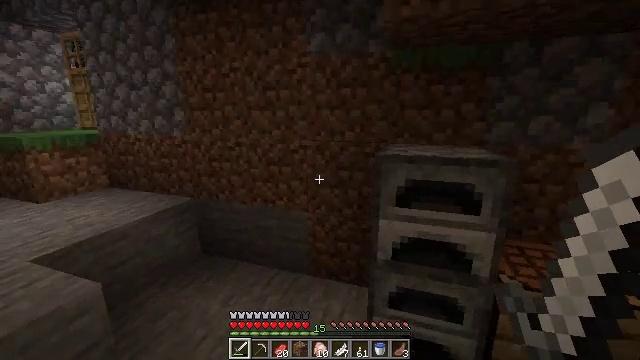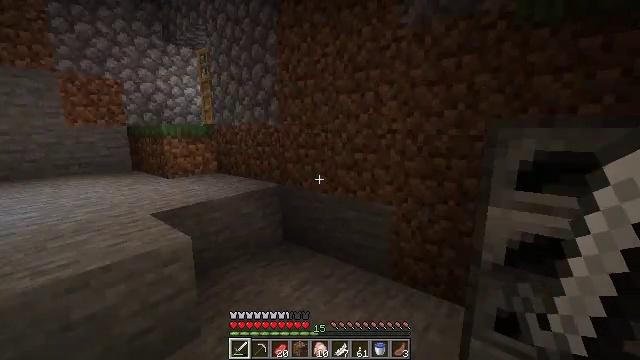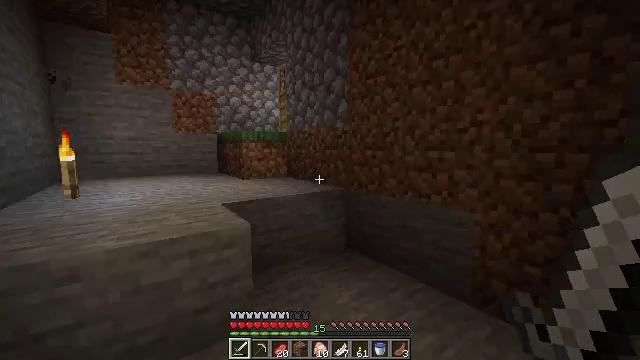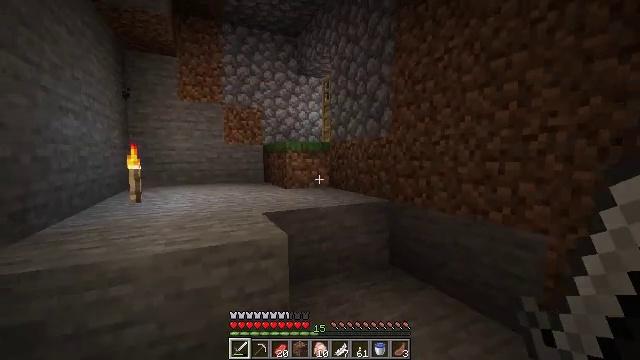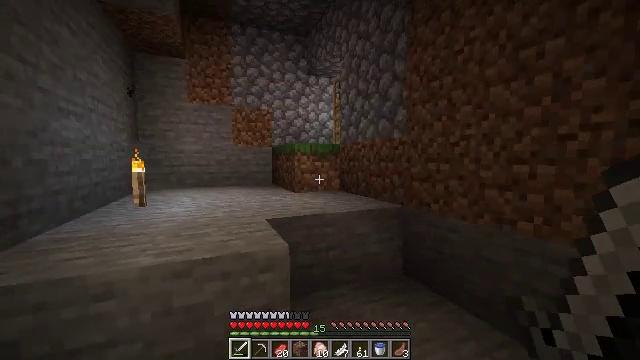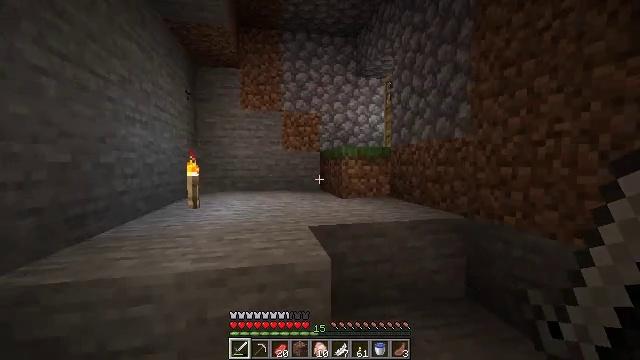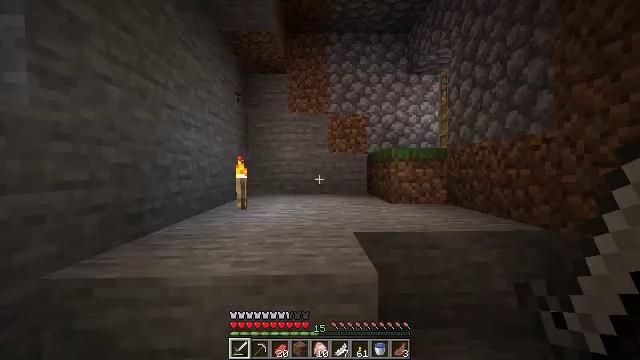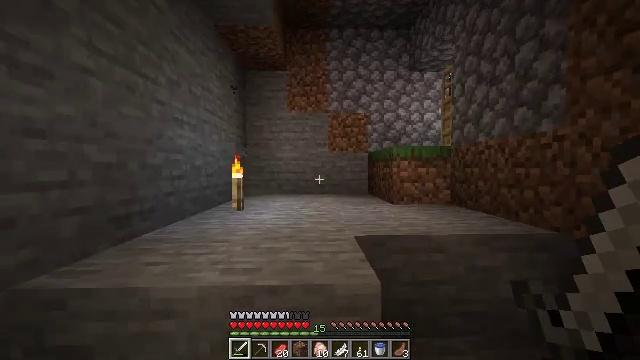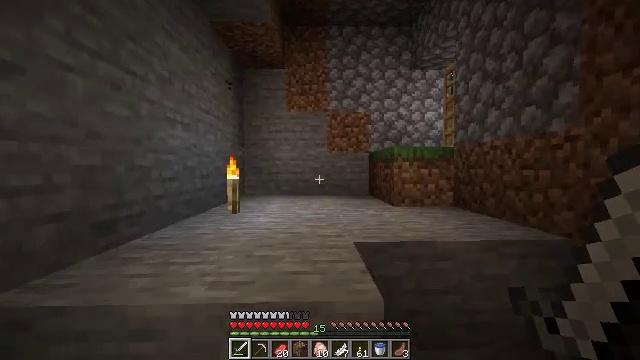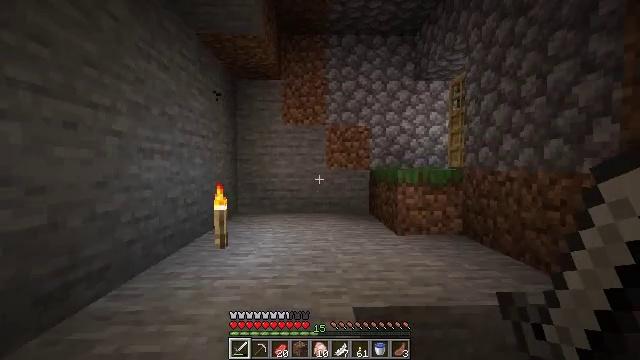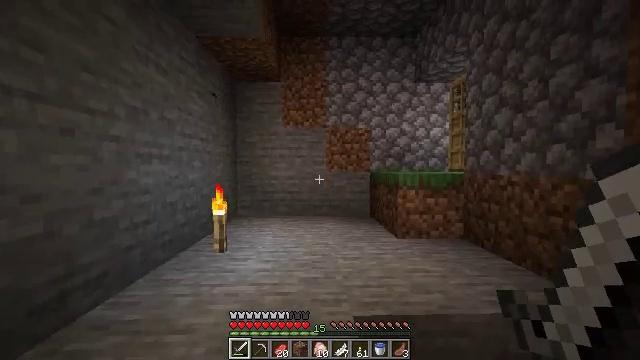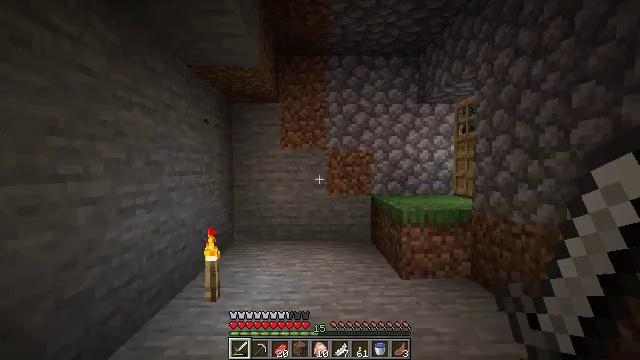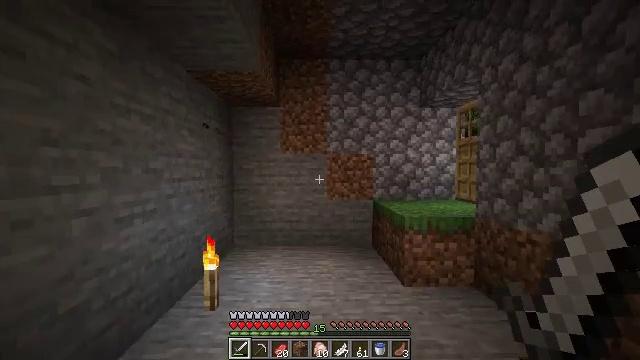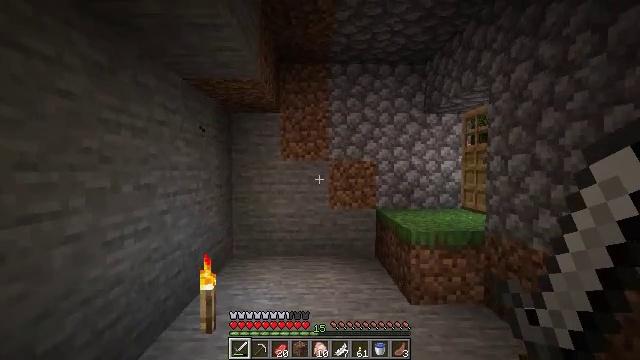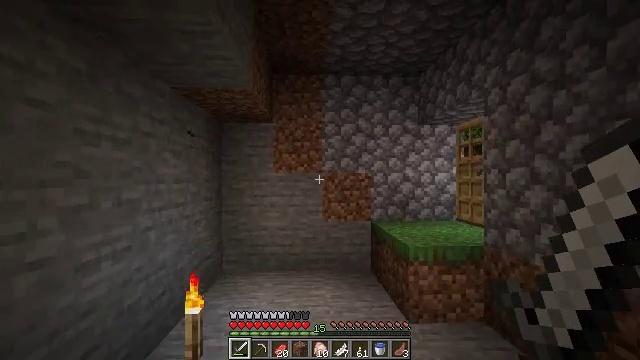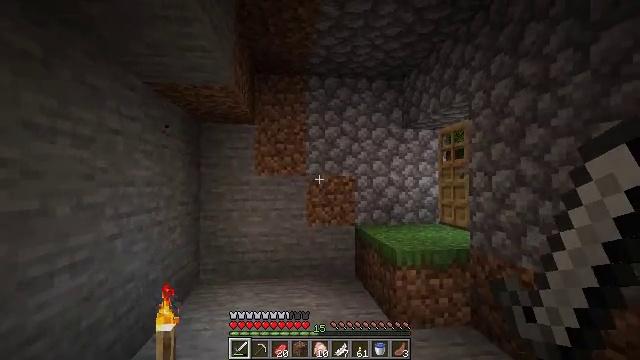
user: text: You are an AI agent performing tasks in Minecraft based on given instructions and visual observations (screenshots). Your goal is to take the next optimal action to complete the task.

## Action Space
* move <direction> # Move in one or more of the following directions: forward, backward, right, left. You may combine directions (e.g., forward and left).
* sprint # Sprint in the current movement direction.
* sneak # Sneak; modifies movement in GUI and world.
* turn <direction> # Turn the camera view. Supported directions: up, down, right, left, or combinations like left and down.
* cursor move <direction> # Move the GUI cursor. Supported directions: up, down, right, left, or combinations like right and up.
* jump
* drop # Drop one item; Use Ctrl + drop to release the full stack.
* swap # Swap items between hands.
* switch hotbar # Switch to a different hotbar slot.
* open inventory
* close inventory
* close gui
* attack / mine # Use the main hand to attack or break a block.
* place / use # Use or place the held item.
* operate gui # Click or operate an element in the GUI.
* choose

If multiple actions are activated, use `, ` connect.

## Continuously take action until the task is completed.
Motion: motion action
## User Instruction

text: Break the sand block.
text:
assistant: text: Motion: move forward, turn left and up
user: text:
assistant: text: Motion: move forward, turn left and up
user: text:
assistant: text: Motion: move forward, turn left and up
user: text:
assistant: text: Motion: move forward, turn left
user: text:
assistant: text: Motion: move forward, turn left and up
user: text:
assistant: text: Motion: move forward, turn left
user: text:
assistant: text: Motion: move forward
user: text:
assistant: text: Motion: move forward
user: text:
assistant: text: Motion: move forward, jump
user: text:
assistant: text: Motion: move forward, jump
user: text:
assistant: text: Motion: move forward and move left, jump
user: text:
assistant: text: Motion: move forward and move left, jump
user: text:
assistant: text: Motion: move forward and move left, jump
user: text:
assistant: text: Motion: move forward and move left, turn right and up, jump
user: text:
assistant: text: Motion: move forward and move left, turn right and up
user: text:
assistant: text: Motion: move forward and move left, turn right
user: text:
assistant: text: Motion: move forward and move left, turn right
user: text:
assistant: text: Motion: move forward and move left, turn right and down
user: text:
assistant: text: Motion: move forward and move left, turn right and down
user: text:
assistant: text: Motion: move forward and move left, turn right and down
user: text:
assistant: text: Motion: move forward, turn right and down
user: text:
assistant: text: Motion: turn right
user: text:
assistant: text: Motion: no_op
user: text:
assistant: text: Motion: no_op
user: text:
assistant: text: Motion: no_op
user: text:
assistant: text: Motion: move right
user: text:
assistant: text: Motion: move forward and move right
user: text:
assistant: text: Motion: move forward and move right
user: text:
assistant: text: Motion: move forward and move right
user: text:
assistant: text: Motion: move forward and move right, turn right and down